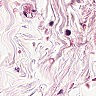
Metastatic tissue present: no